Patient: sex M, age 47
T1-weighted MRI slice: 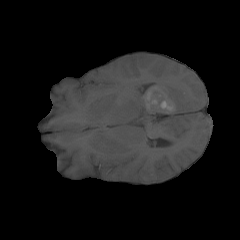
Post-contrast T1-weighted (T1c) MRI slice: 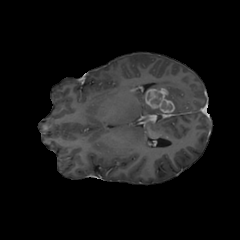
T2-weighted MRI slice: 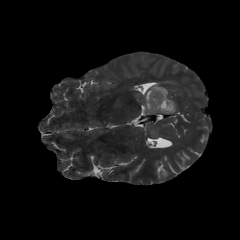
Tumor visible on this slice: yes
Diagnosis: Glioblastoma, IDH-wildtype
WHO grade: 4